Interaction volume radius: 5 \u00c5
Interaction volume height: 35 \u00c5
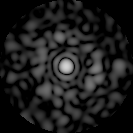
Disorder parameter: 0.8056